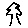
Label: tree